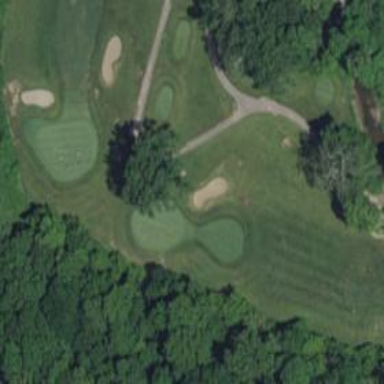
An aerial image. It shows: View of golf hole.